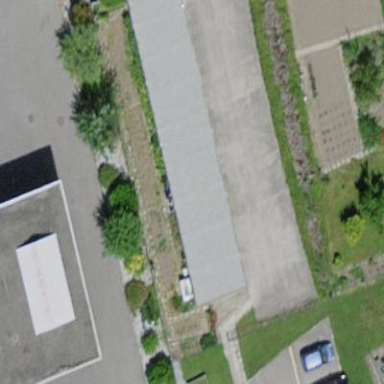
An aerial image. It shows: Group of garages.